Question: We are working on a dynamic dashboard which is very similar to twitter's settings panel under our twitter account.As the dashboard has many controls,there is lot of content populated dynamically.So currently this is how we do it.
This is one the menu in my left panel:
'''
<a href="javascript:void(0);" onclick="fnGetFiles();">Files</a>
'''
This is the function called which gets the HTML:
'''
function fnGetFiles(){
$('#mainDashboard').html('<div class="rightContainer"><div class="tabLoader"></div></div><div class="clear"></div>');
$.get(USER_DASHBOARD+'file_share/files.php',function(data){
$('#mainDashboard').html(data);
});
'''
So we basically attach(append) directly the HTML.But I just went through the twitter dashboard
First is the URL handling they do for navigating between the different menus on left(Added image for reference).It just changes on the fly and content is loaded.On the code I noticed they send html as JSON strings.I am not exactly sure but does this in any way?Mine is a bit poor on the production and would like to know exactly what frameworks I can utilize to achieve something similar to this().I am using for my application.
I tried to get info from <URL> but couldn't find any specific info on this.
Please if possible try to guide me and throw some light on it.
Thank you for your time.
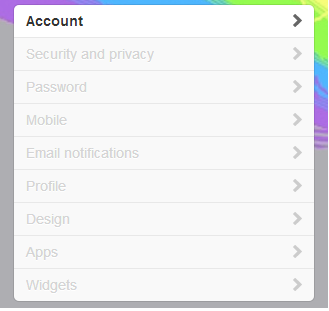
Answer: Your HTML, JavaScript, images and other client-side elements are all . They should stay that way. You don't need to be creating any elements dynamically within JavaScript.
Your AJAX calls merely need to go off, get , and add this data to the DOM. JSON / XML is just like a protocol:
> Communications protocols have to be agreed upon by the parties involved.
For your JS > PHP > JS, JSON is a great 'protocol' (agreed communication method) to choose because it sets a standard, and you merely use 'json_encode()' / 'json_decode()' in your PHP, and '$.parseJSON()' if you're using jQuery. Using JSON is just an agreed messaging format that, really as a developer, you should commit to using because it's a 'standard'.
You don't want to be sending any extra data over the wire that you don't need to. Don't send HTML unless you need to. Request and Respond with only the data that you need.
Without going into too much of a rant here, there are many awesome tools out there to help you do things like this. AngularJS, for example, allows you to update the DOM automatically with JSON returned from the server, through the use of statements like 'ng-repeat'. It basically means you don't have to write any custom JavaScript to populate DOM elements with data retrieved from the server (which both your dashboard and dashboard are currently doing).
As well as this, I'm using websockets, because firing off a load of AJAX requests for real-time data isn't what those AJAX requests are made for. If you only need data every 5 - 10 seconds, fine, but any more often than that and you want some bi-directional technology like websockets, which will require you to learn React PHP and something like Ratchet to implement (when you get it working, however, it's awesome).
First, agree on a 'protocol' that both your client-side and server-side are going to use. Then, only send and receive data that you , and that which . Anything else is static and would only waste bandwidth. Don't pass HTML around. Finally, speed-wise, sending JSON vs. sending plain text - it depends on literally the length of characters you're sending. That's it. Regardless, these gains either way are so insignificant that you don't need to worry about them, unless you're sending HTML, which you aren't. Are you.